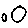
Label: moon